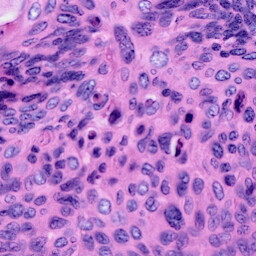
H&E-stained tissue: Cervix